Question: I;m trying to change text color in EditText like this
'''
<EditText
android:id="@+id/txtUserName"
android:layout_width="match_parent"
android:layout_height="match_parent"
android:layout_margin="5dp"
android:gravity="right"
android:hint="@string/hint_user_name"
android:textColor="#B49228FF" >
<requestFocus />
</EditText>
<EditText
android:id="@+id/txtPassword"
android:layout_width="match_parent"
android:layout_height="match_parent"
android:layout_marginTop="50px"
android:gravity="right"
android:hint="@string/hint_password"
android:inputType="textPassword"
android:textColor="#B49228" />
'''
but it doesn't change this color '#B49228' is gold it appears like this

My Device : 'HoneyWell Delphine 70e'
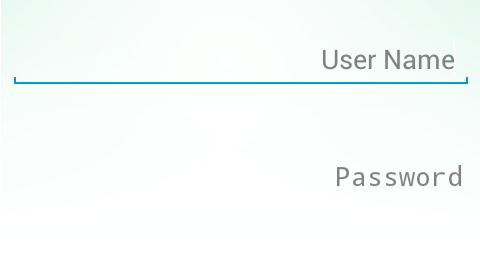
Answer: doesn't change color. Try typing text, it will work. As the color change is for text that you input.
And also your color code is incorrect, has extra for first EditText.
Use the following to change hint color
'''
android:textColorHint="#FFFFFF"
'''